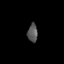
Tissue: prostate
Cell type: Myeloid cells
Senescence score: 0.2264
Nuclear area (px): 180
Mean DAPI intensity: 85.717